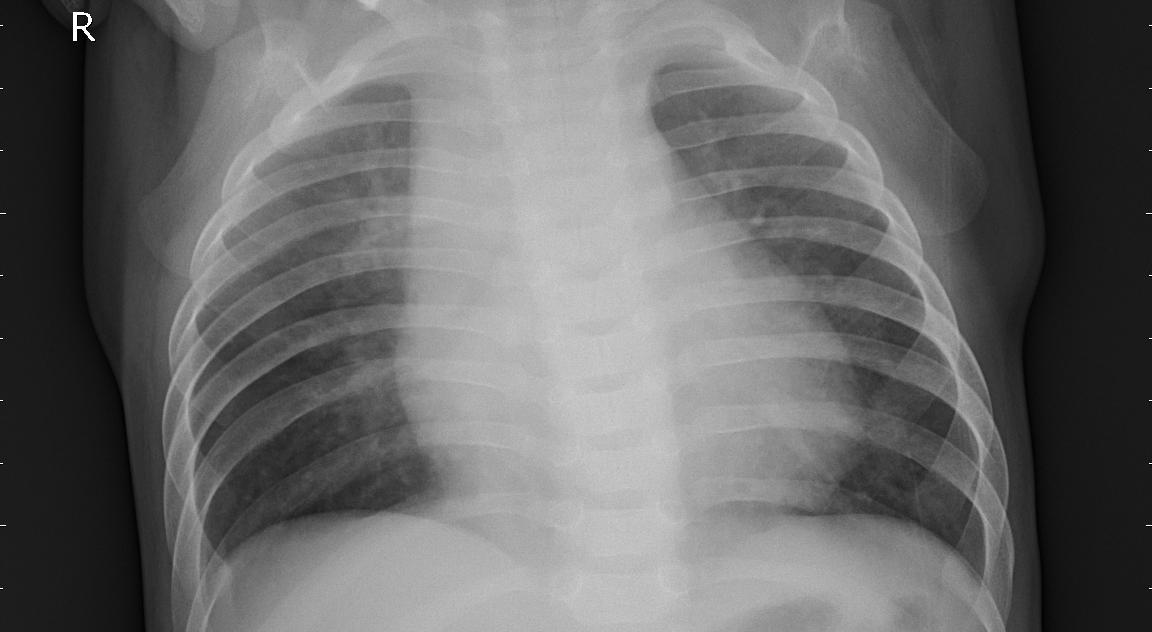
Diagnosis: PNEUMONIA